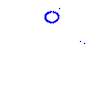
Particle: proton